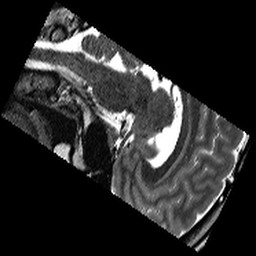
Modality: T2w
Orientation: sagittal